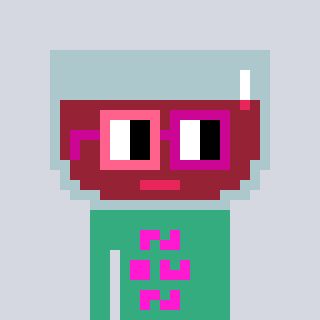
a pixel art character with square pink and red glasses, a wine-shaped head and a teal-colored body on a cool background